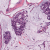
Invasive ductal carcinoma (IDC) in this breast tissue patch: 1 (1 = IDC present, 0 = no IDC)